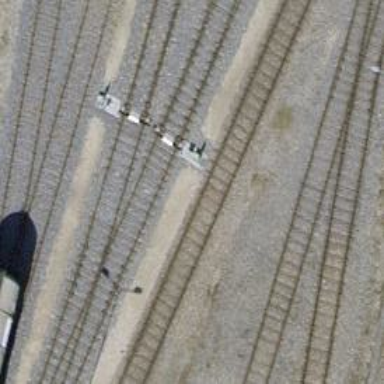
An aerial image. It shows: Railway switch.